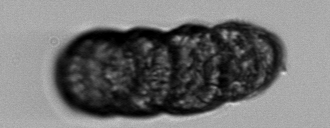
Label: Margalefidinium